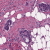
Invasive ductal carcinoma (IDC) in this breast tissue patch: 0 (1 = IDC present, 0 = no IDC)